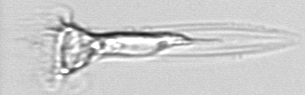
Label: Tintinnina